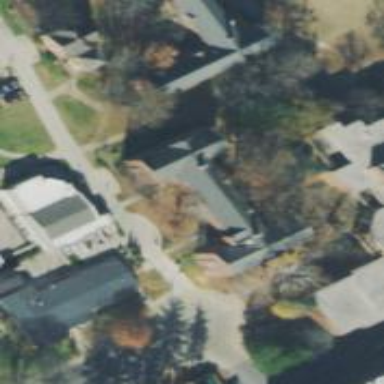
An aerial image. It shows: Residential building located in university campus.